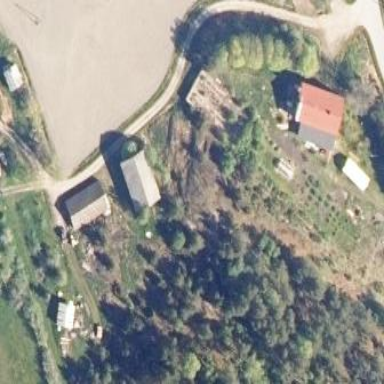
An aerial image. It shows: Farmyard area.